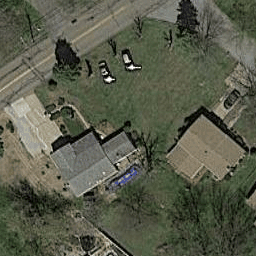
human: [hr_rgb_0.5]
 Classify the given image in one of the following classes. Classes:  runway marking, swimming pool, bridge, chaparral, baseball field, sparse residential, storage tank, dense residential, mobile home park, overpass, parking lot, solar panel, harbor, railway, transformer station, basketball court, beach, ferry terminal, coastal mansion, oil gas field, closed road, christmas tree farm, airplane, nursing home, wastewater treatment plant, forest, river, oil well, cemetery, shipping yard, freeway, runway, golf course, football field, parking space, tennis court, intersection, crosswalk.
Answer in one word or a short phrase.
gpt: sparse residential